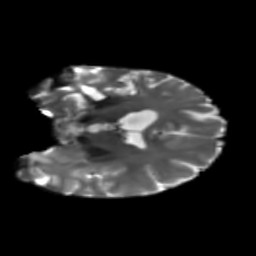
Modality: T2w
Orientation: coronal
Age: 37
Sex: female
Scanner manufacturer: siemens
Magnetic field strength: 3 T
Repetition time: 5.25 s
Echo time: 0.08 s